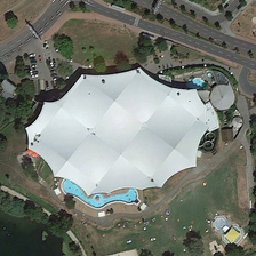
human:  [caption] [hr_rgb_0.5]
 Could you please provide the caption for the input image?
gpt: The sports center has a silvery white and blue roof surrounding the swimming pool, as well as many green plants and roads.

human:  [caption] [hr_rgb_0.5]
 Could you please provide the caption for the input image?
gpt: some green trees are around a large white building with swimming pools .

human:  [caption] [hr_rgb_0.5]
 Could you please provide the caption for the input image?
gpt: The sports center has a silvery roof, surrounded by swimming pools and many green plants and roads.

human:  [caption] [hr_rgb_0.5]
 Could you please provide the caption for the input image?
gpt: The sports center has a silvery roof, a blue one surrounded by swimming pools, and many green plants and roads.

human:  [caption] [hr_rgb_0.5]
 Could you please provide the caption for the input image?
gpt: The sports center has a silvery roof, blue surrounding the swimming pool, and many green plants and roads.